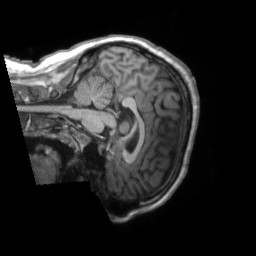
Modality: T1w
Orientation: sagittal
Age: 36
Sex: male
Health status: ill
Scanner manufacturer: siemens
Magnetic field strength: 3 T
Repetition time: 2.2 s
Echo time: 0.00157 s